Question: I try use this lib:
<URL>
i have add this as souce lib and compile worked is Ok, but in res xml ihave error:

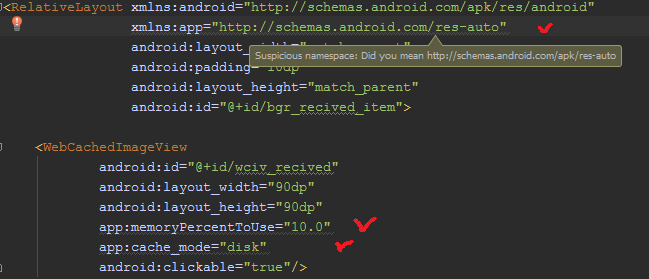
Answer: Please change
'''
xmlns:app:"http://schemas.android.com/res-auto"
'''
to
'''
xmlns:app:"http://schemas.android.com/apk/res-auto"
'''
Note the /apk/. Hope it helps!